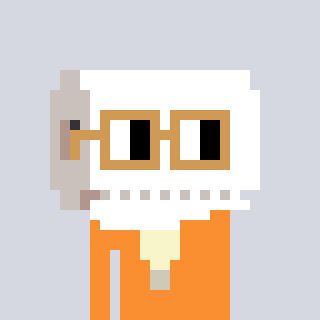
a pixel art character with square brown glasses, a toiletpaper-full-shaped head and a orange-colored body on a cool background